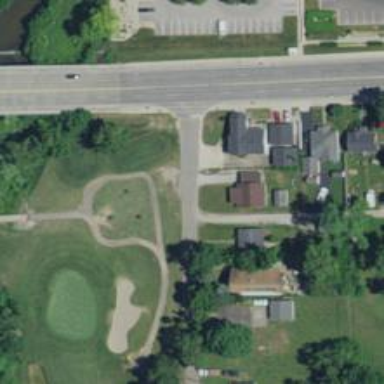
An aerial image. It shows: Footway that doubles as golf path.